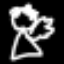
Label: angel